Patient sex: M
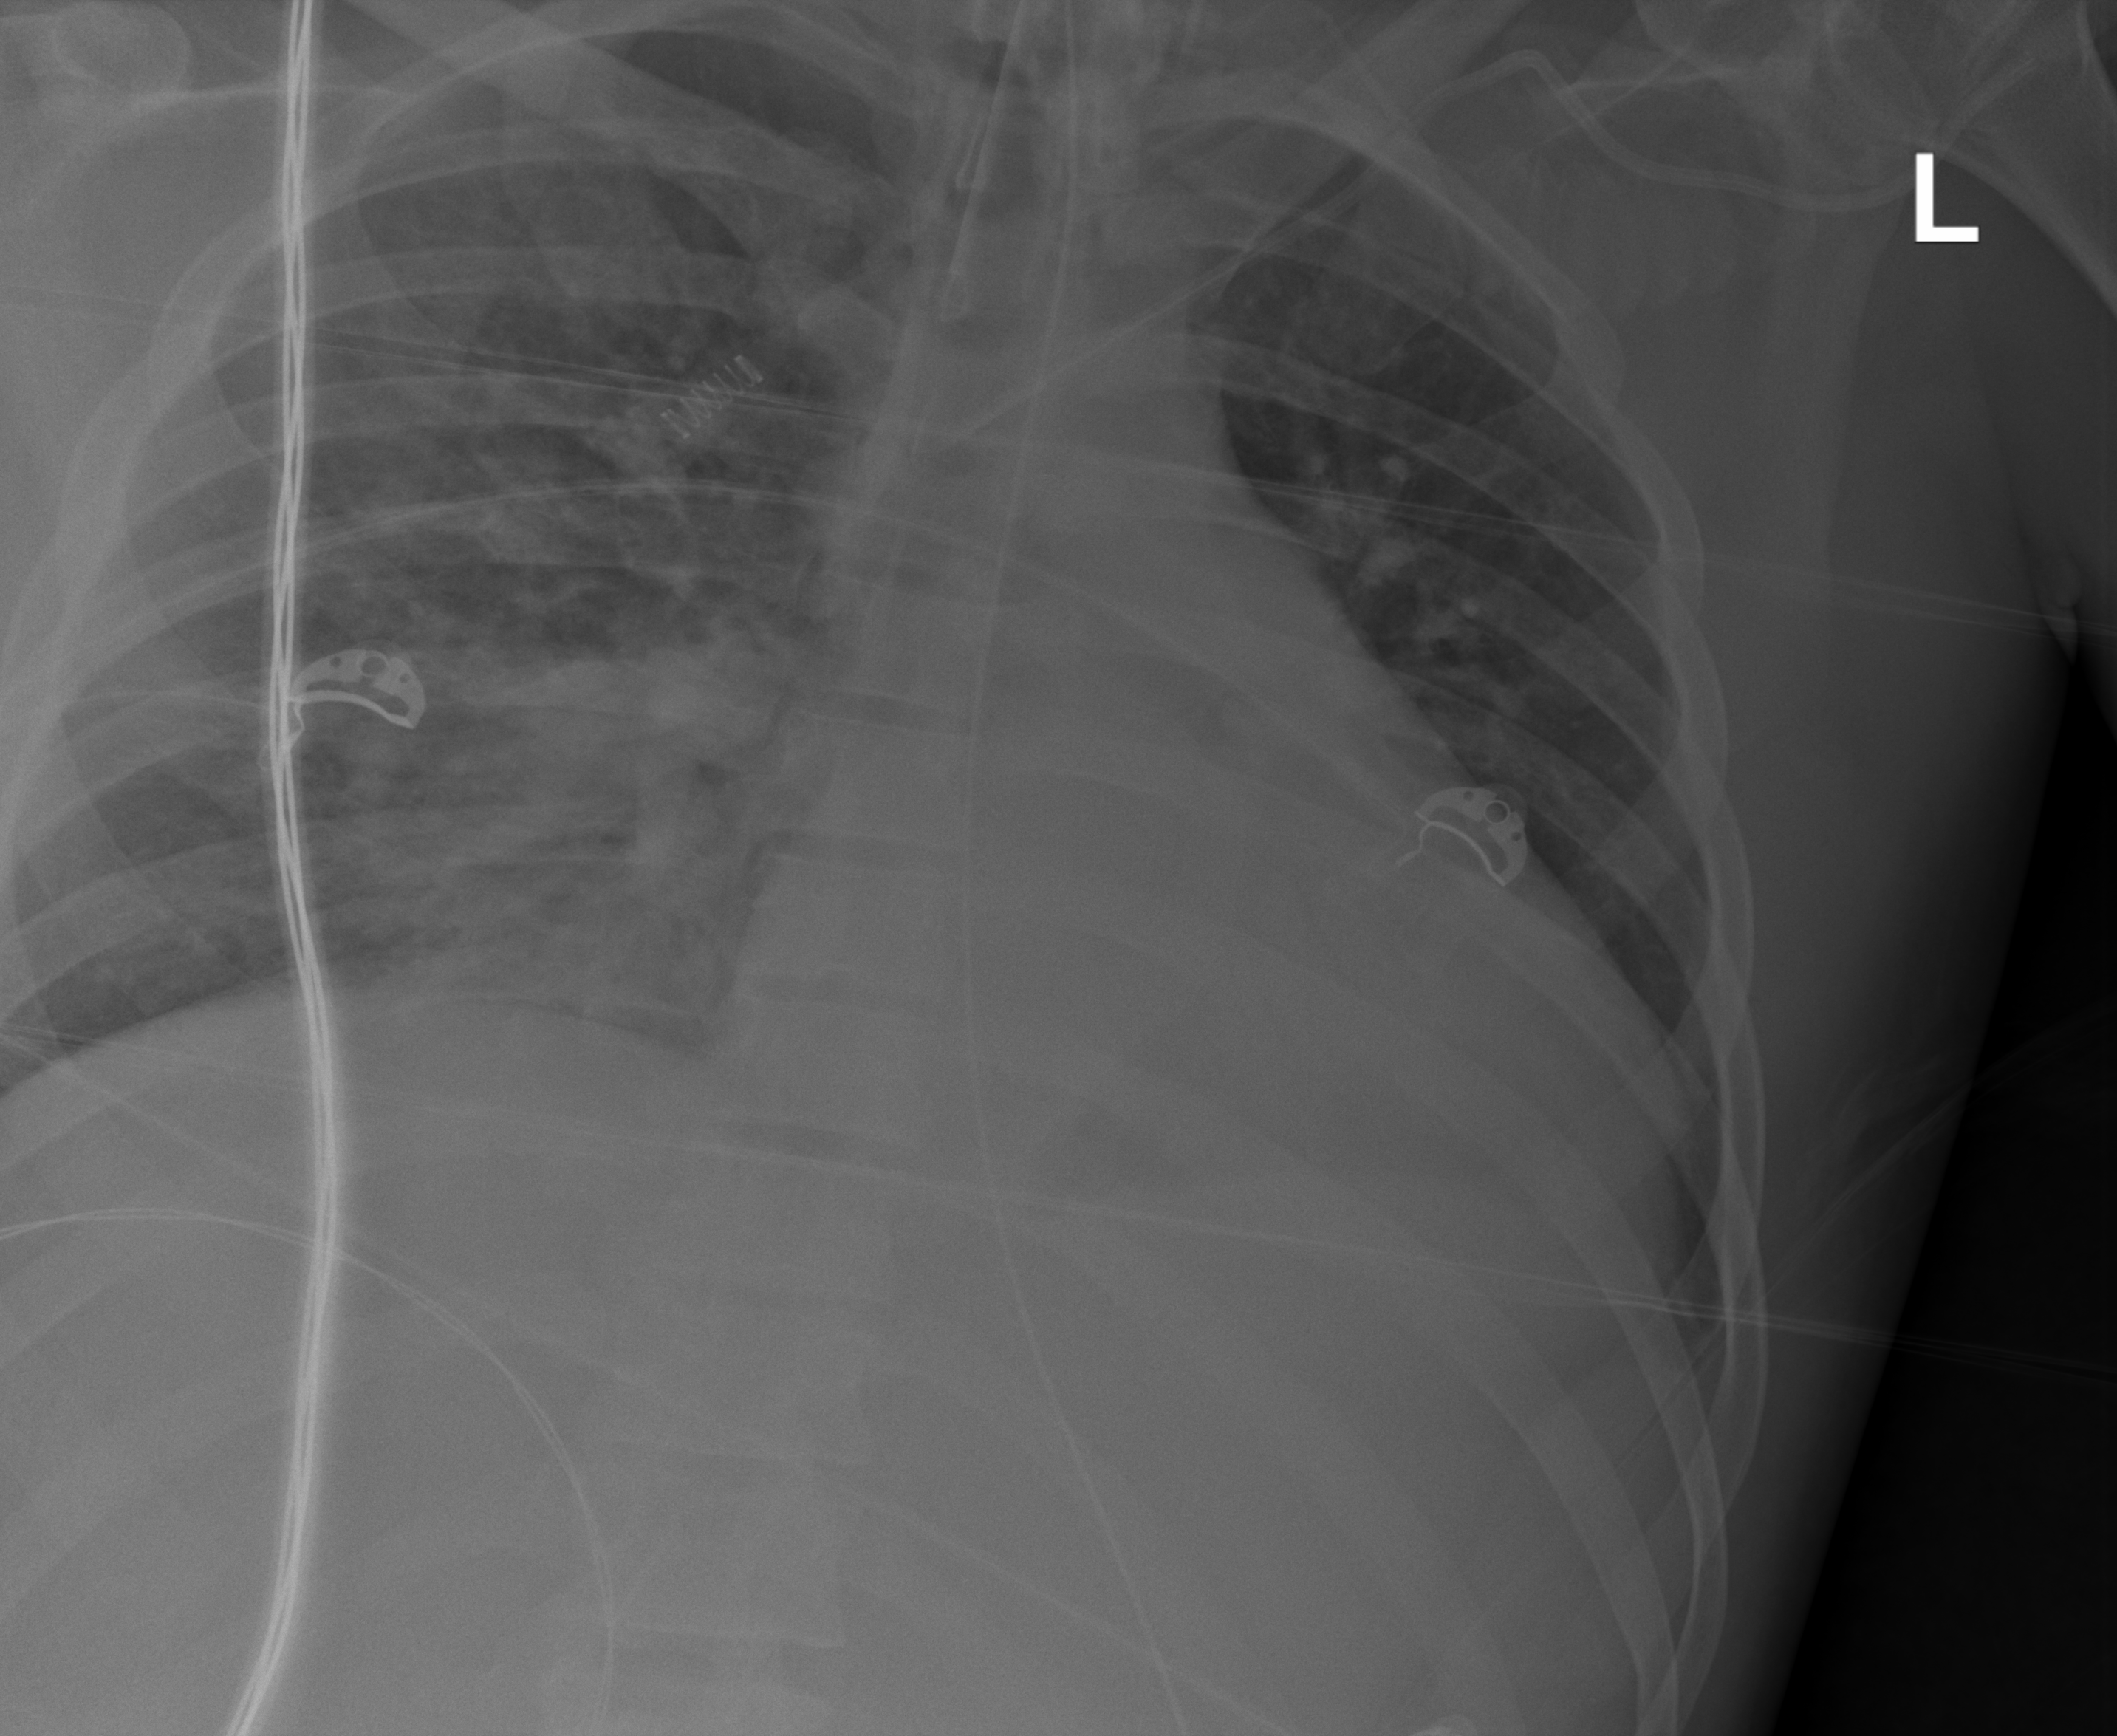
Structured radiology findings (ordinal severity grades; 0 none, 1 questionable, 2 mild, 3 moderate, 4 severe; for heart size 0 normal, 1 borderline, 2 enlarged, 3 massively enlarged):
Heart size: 0
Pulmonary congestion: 1
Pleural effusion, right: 0
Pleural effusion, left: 0
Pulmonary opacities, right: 3
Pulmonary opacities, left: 0
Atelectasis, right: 2
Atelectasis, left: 1